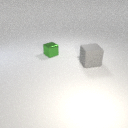
small green metal cube to the left of large gray rubber cube